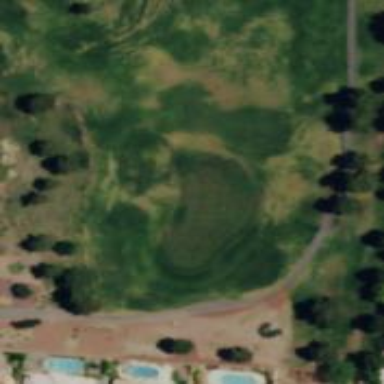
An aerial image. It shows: View of golf hole.